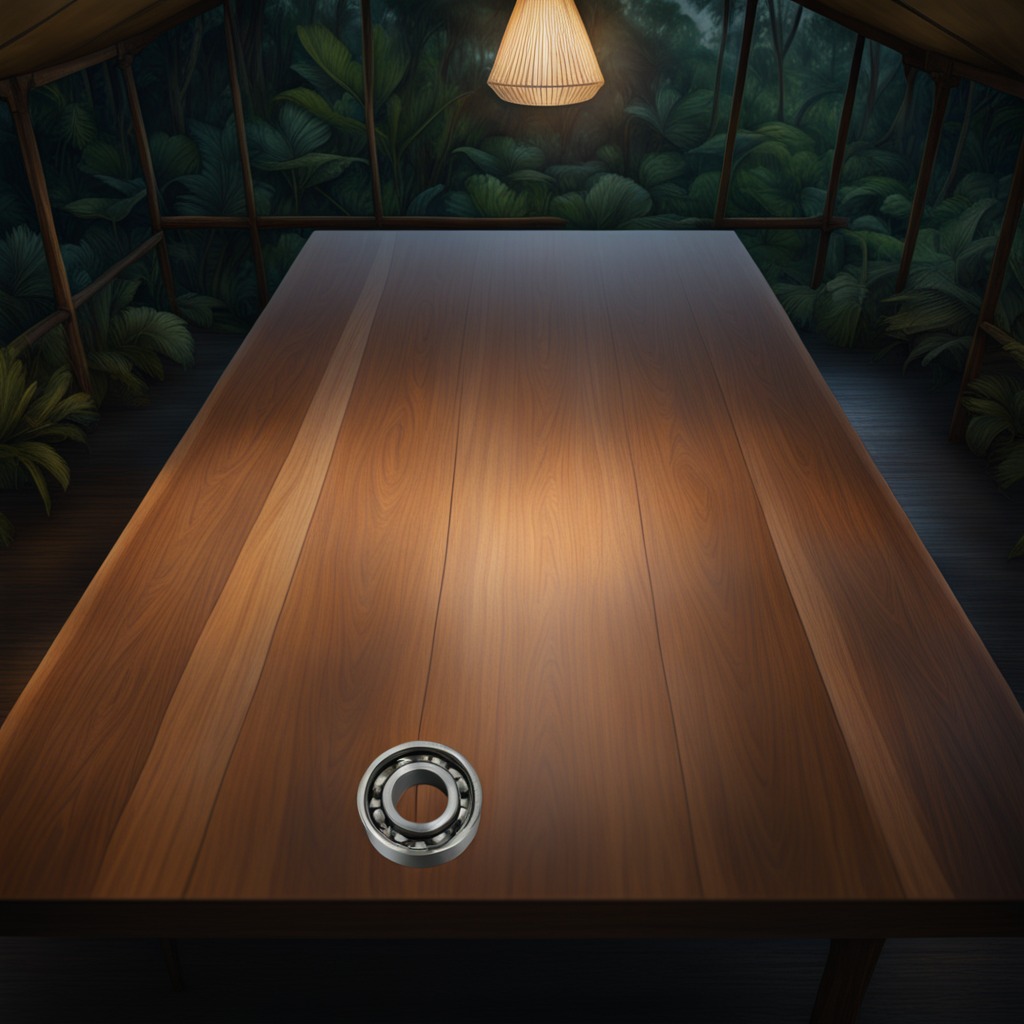
A metal ball bearing is lying on the wooden table.